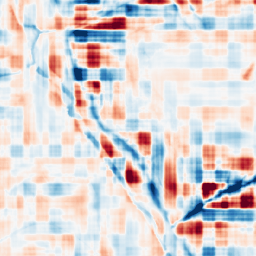
Category: wavelet
Decomposition family: wavelet_reverse_biorthogonal
Decomposition parameters: wavelet: rbio3.5
level: 5
Upsampling method: bilinear
Upsampling parameters: scale: 2
Upsampling scale: 2